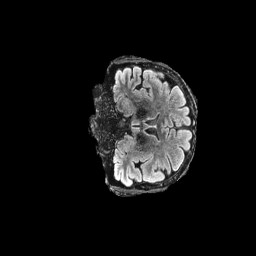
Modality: FLAIR
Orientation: coronal
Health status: ill
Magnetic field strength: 3 T